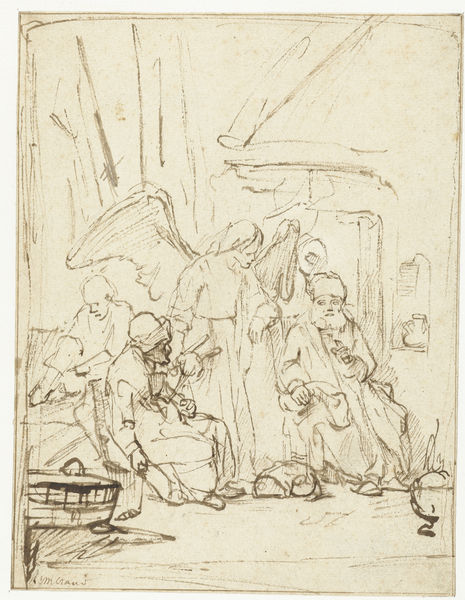
Titel: De engel in het huis van Tobia
Künstler: Rembrandt Harmensz. van Rijn
Standort: Amsterdam
Institution: Rijksmuseum
Schlagwörter: chair, hat, men, people, robes, stockings, group, interior, old, painting, room, sitting, yellow, looking, brown, angel, heaven, man, building, house, village, drawing, graphic, hats, sketch, beard, leaning, wings, outside, peasants, basket, ink, pants, pencil, book, globe, market, jug, pitcher, poor, wing, russian, sepia, turban, niche, holy, pesants, marketplace, turbans, bucket, jar, doodle, backstage, ol people, villigers, peasanet, holystic, wise man, 성경의 한 장면같다, 뭔가 내가 가지고 있는 빵을 나눠줘야만 할 것 같다